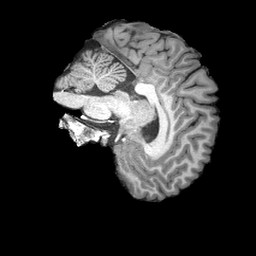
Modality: T1w
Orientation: sagittal
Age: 20
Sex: female